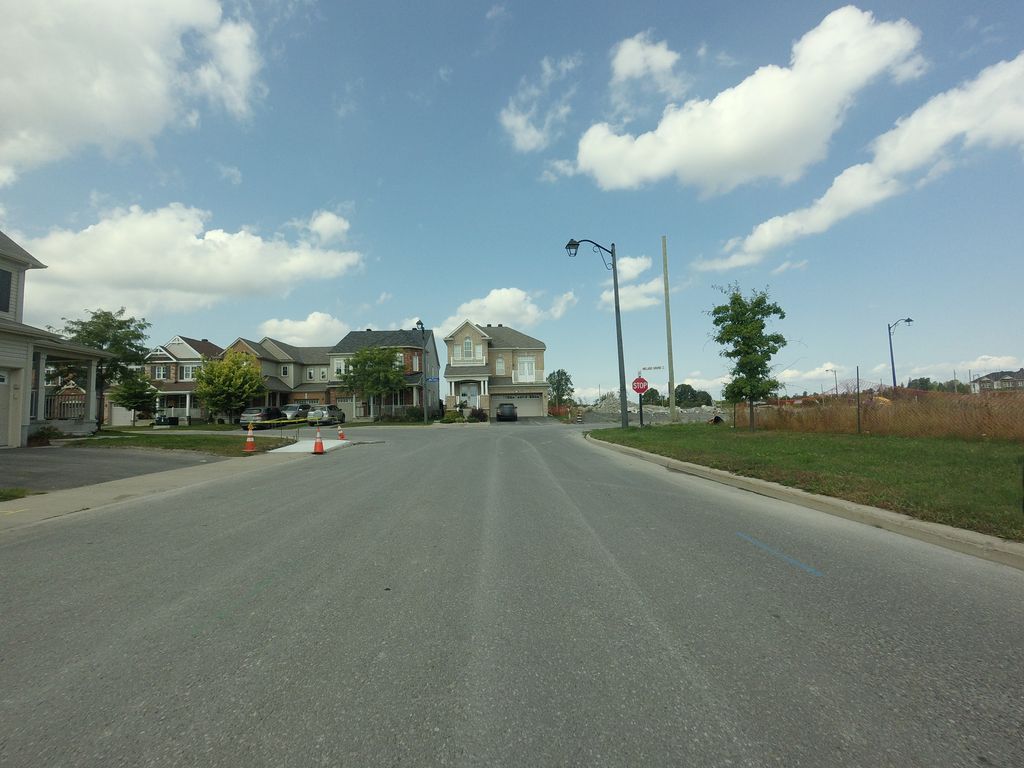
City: ottawa-gatineau